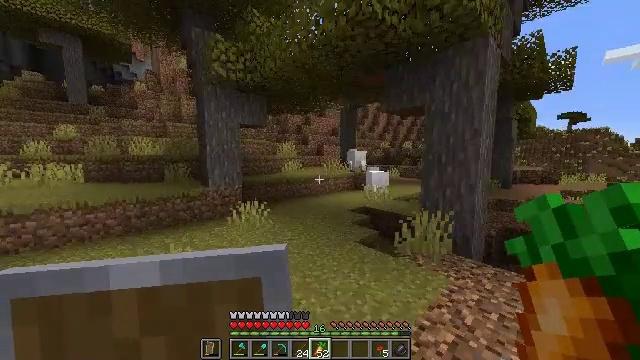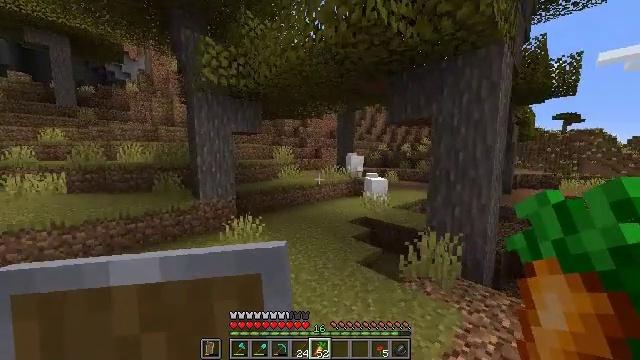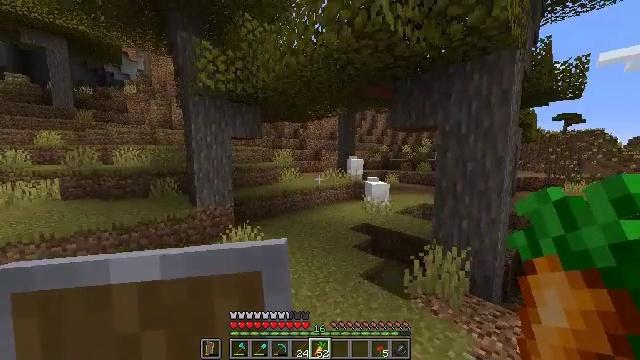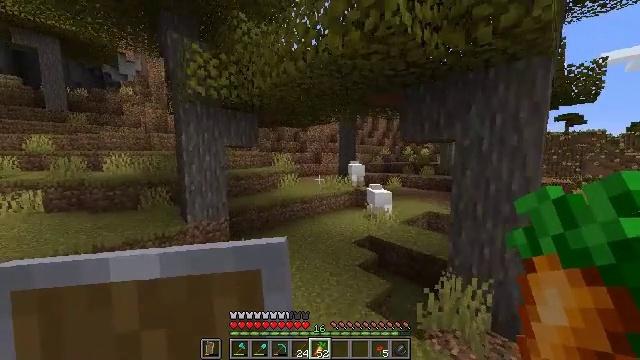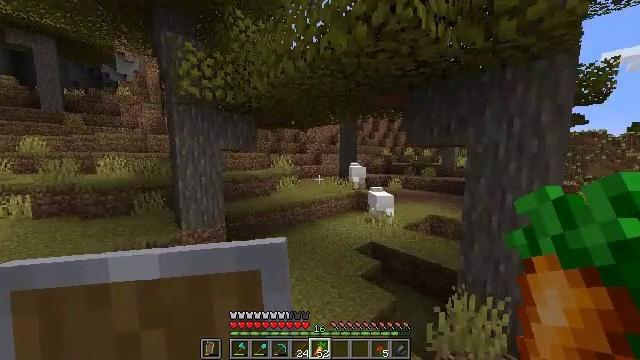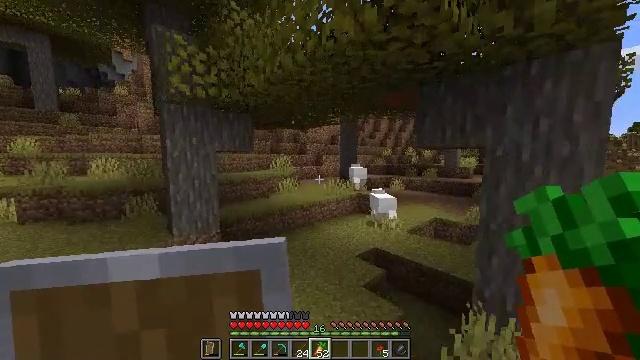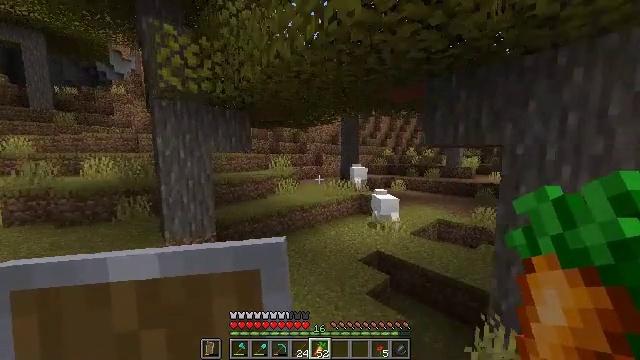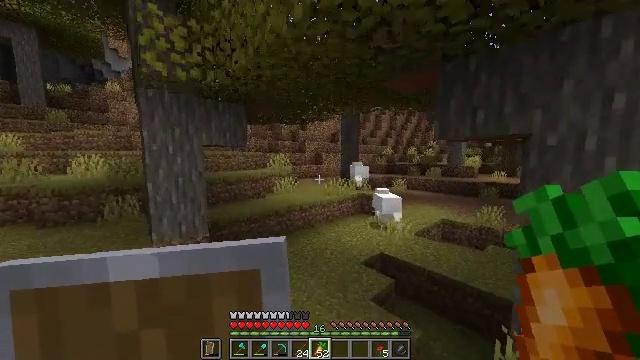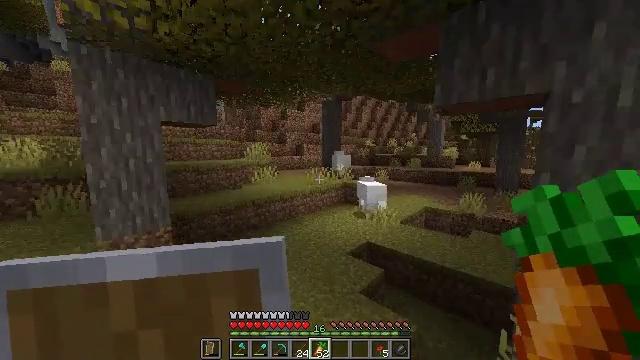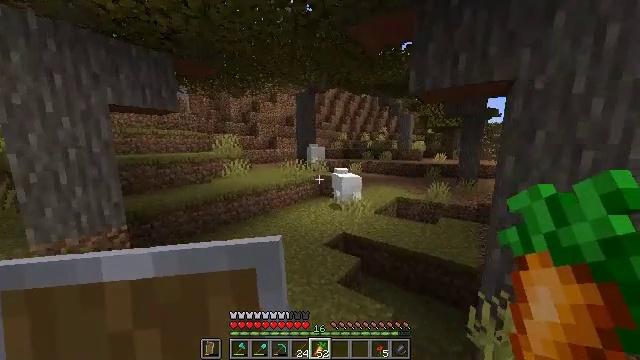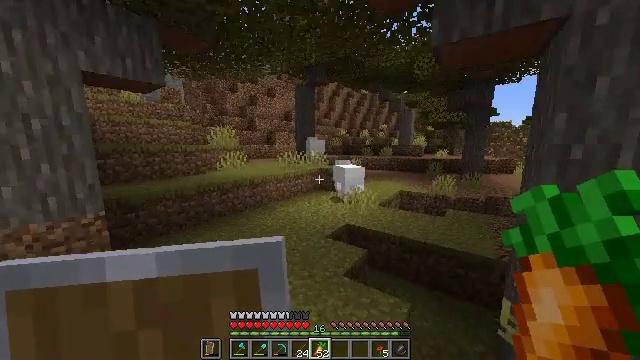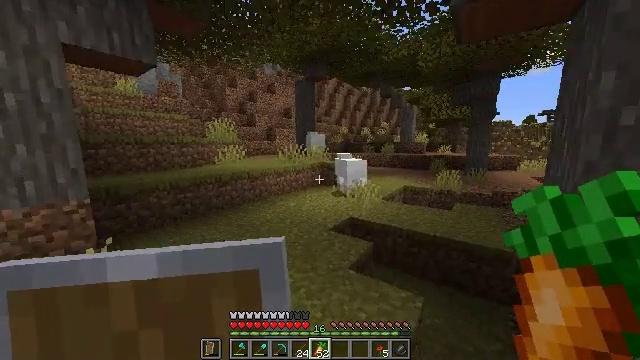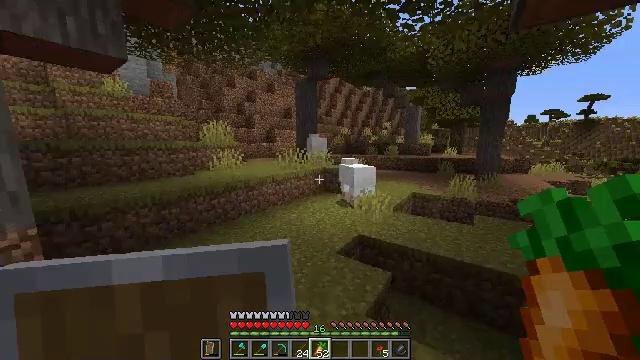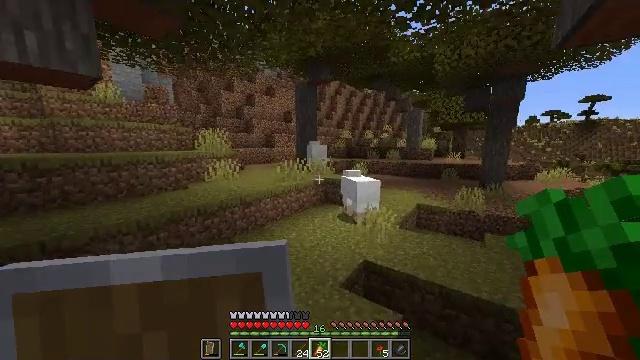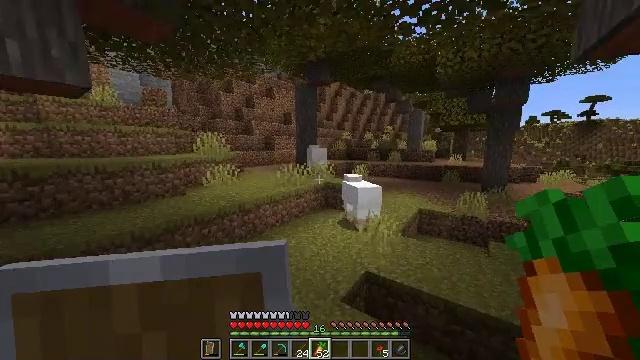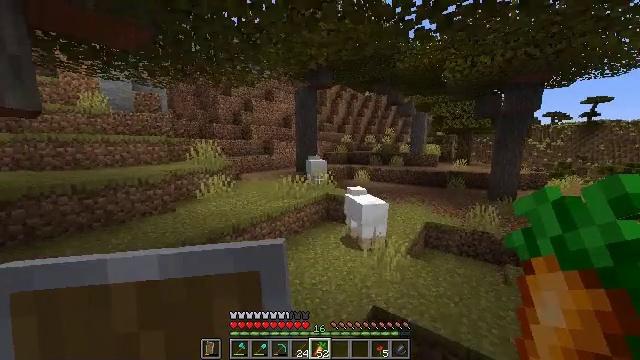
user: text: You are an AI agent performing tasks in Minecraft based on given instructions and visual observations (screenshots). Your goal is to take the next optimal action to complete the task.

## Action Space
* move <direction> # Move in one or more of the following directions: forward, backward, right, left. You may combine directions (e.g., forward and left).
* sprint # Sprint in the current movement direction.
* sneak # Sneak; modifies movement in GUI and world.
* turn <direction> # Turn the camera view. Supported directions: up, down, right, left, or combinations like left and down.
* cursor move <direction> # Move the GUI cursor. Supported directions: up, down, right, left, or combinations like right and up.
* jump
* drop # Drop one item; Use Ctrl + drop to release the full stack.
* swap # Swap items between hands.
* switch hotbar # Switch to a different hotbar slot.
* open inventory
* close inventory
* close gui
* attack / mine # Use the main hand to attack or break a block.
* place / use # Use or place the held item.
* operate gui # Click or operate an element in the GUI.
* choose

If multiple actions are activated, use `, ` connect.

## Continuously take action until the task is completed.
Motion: motion action
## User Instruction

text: Mine the gold block with a pickaxe.
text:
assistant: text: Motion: move forward, sprint, jump
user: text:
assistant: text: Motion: move forward, sprint, jump
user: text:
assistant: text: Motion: move forward, sprint, jump
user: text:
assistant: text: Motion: move forward, sprint, jump
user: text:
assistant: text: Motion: move forward, sprint, jump
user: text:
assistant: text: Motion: move forward, sprint, jump
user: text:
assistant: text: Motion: move forward, sprint, jump
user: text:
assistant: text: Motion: move forward, sprint, turn right and down, jump
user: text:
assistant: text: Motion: move forward, sprint, turn right and down, jump
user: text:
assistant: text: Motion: move forward, sprint, jump
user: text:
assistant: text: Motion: move forward, sprint, jump
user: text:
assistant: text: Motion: move forward, sprint, jump
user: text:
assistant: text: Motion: move forward, sprint, jump
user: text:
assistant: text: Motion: move forward, sprint, jump
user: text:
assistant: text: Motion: move forward, sprint, jump
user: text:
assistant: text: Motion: move forward, sprint, turn right, jump
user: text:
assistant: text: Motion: move forward, sprint, turn right and down, jump
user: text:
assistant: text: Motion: move forward, sprint, turn right and down, jump
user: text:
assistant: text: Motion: move forward, sprint, turn right, jump
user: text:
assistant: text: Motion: move forward, sprint, turn right, jump
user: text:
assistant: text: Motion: move forward, sprint, jump
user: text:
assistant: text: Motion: move forward, sprint, jump
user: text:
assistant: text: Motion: move forward, sprint, jump
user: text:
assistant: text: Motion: move forward, sprint, jump
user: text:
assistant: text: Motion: move forward, sprint, jump
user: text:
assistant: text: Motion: move forward, sprint, jump
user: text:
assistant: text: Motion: move forward, sprint, jump
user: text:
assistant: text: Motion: move forward, sprint, jump
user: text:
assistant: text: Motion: move forward, sprint, jump
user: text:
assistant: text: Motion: move forward, sprint, turn right, jump